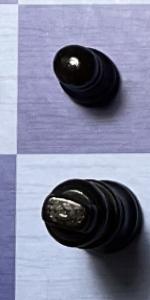
Label: King_Black